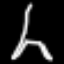
Label: The Eiffel Tower